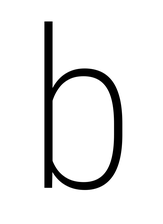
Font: Roboto_Condensed_ExtraLight